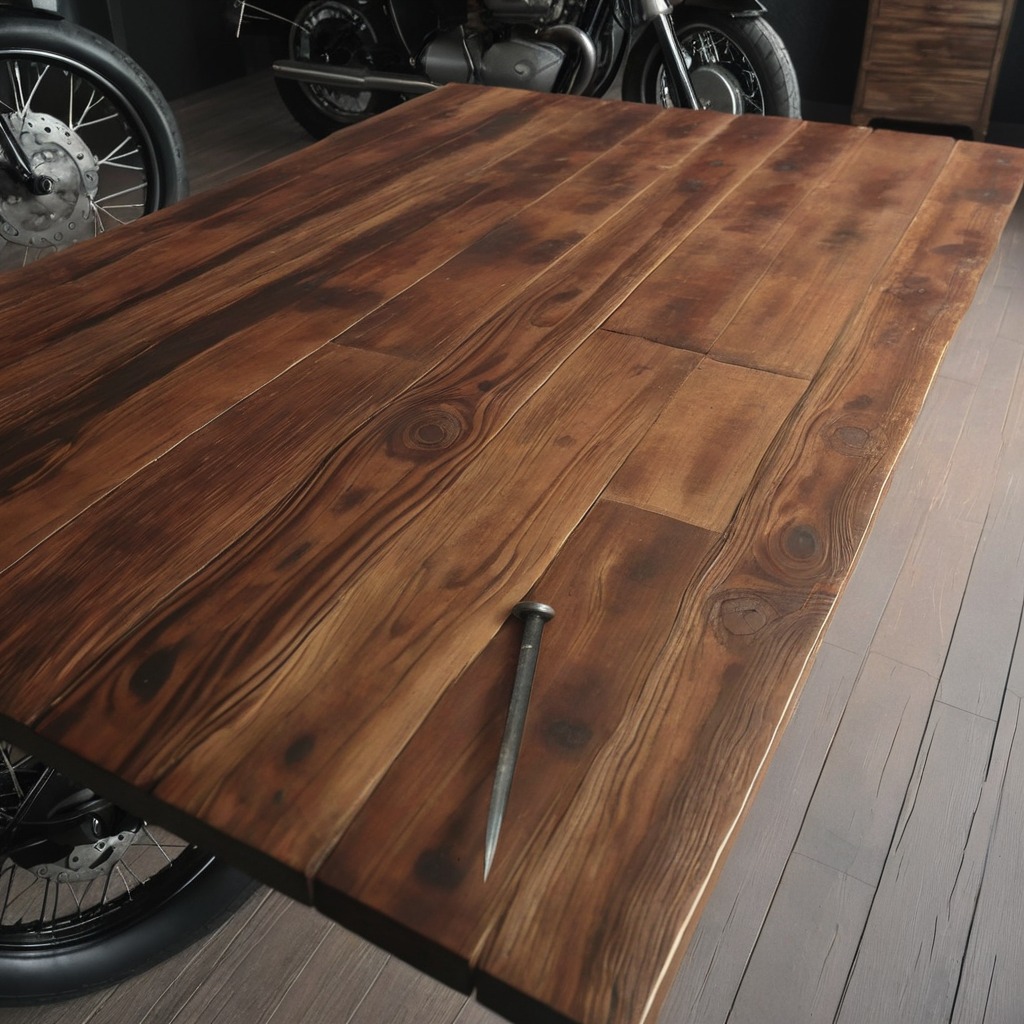
An iron nail is lying on the wooden table.